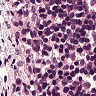
Metastatic tissue present: no